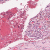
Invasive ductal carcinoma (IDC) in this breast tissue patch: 0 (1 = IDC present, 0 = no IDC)